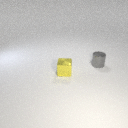
small yellow metal cube in front of small gray metal cylinder